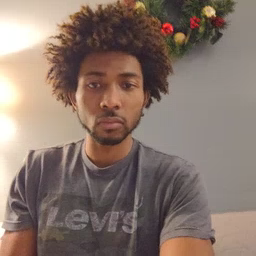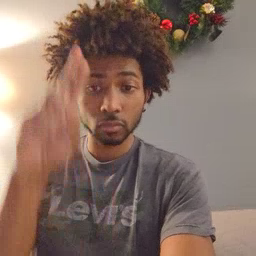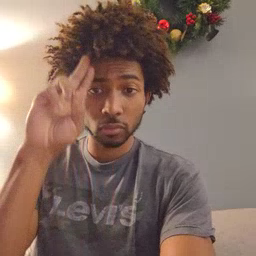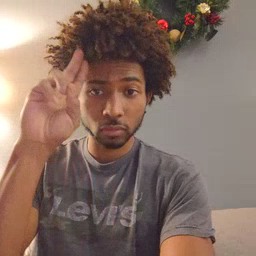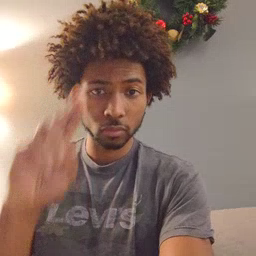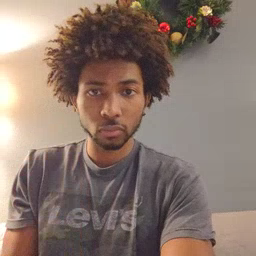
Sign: uncle